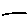
Label: line